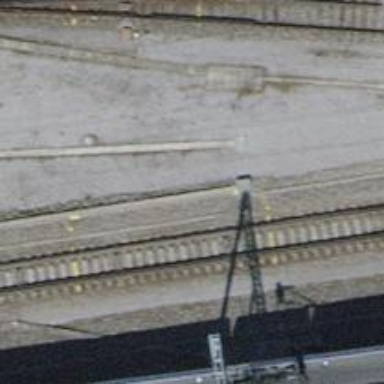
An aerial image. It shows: Railway switch.